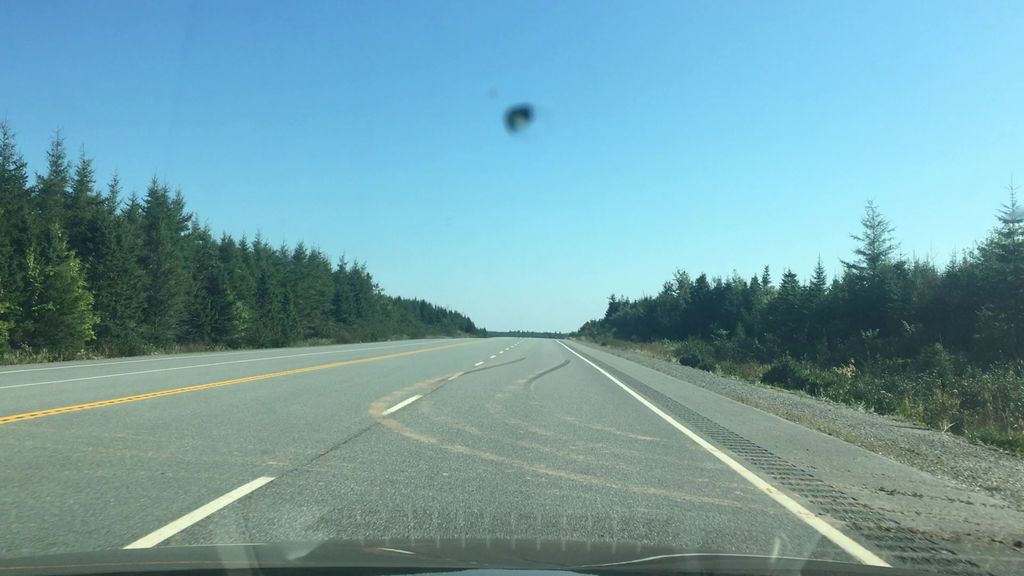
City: halifax